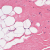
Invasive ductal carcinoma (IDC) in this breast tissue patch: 0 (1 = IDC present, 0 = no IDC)